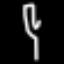
Label: fork